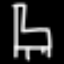
Label: chair